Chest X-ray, AP view. Patient: 63 years old, sex F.
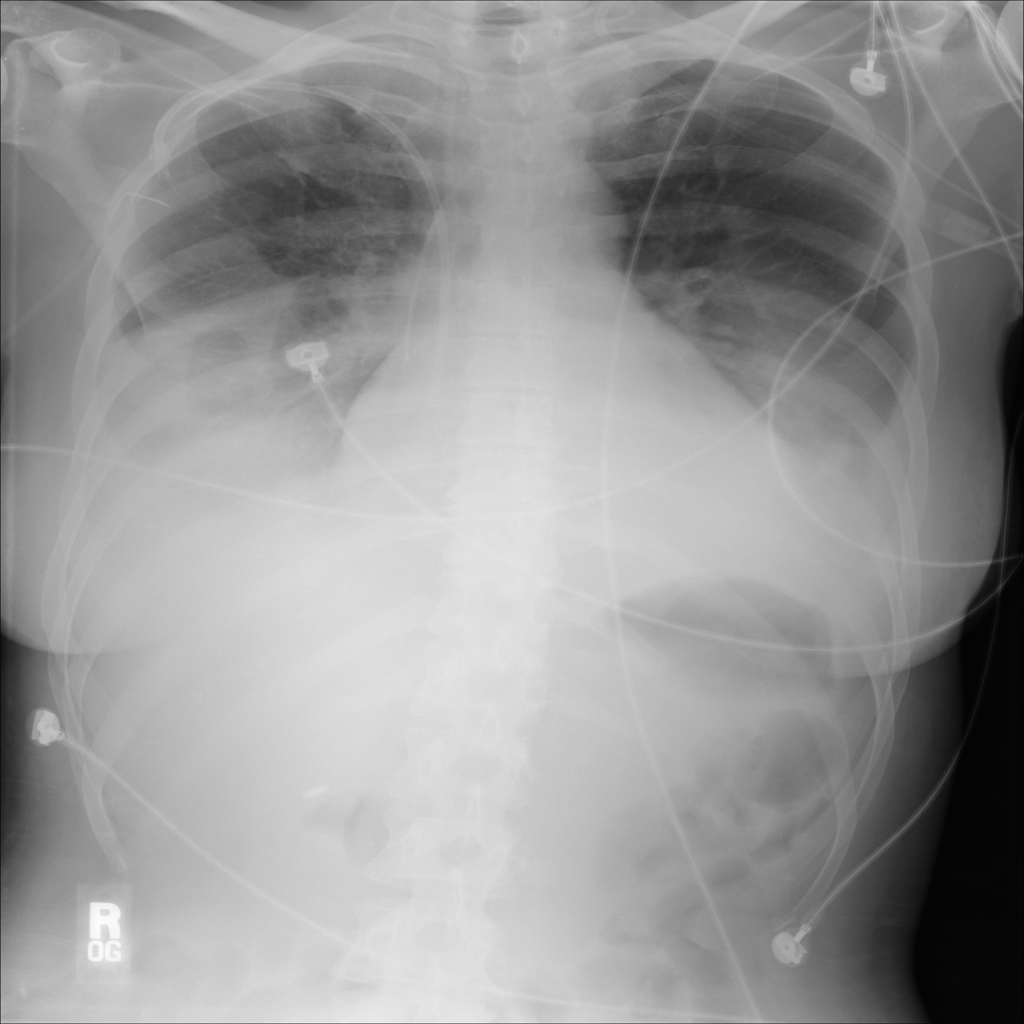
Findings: Atelectasis, Effusion, Infiltration